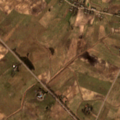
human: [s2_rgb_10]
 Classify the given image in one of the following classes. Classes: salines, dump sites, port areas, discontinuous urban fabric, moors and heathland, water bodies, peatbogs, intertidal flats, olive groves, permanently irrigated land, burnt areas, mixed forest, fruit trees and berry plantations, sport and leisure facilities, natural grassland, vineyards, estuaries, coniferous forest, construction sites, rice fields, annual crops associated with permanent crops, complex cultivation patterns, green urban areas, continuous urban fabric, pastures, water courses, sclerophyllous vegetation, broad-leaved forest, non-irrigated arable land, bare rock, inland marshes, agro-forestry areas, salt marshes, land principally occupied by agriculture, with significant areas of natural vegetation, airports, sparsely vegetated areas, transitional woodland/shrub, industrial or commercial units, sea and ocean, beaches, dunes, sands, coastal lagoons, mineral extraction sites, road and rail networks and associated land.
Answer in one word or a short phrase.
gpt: discontinuous urban fabric, non-irrigated arable land, pastures, land principally occupied by agriculture, with significant areas of natural vegetation